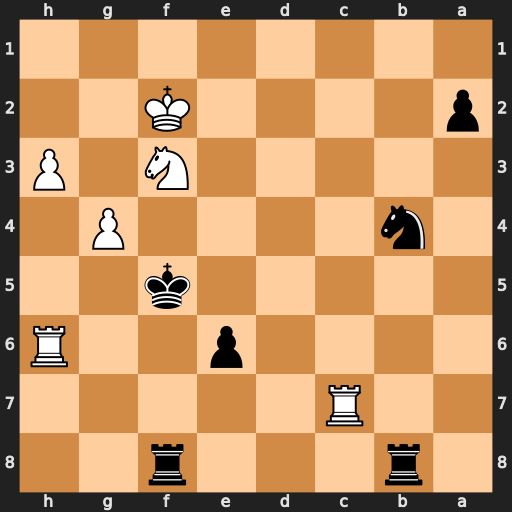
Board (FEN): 1r3r2/2R5/4p2R/5k2/1n4P1/5N1P/p4K2/8
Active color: b
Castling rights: -
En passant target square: -
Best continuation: Ke4 Rxe6+ Kd5